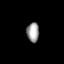
Tissue: lung
Cell type: Others
Senescence score: 0.7385
Nuclear area (px): 235
Mean DAPI intensity: 157.353